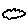
Label: cloud